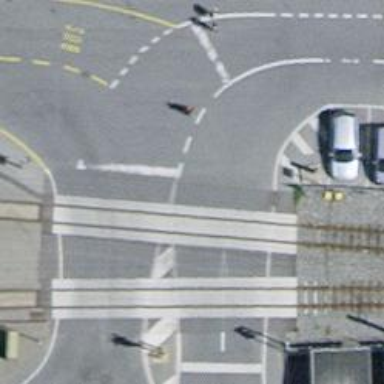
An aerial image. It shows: Level crossing with lights at the railway.